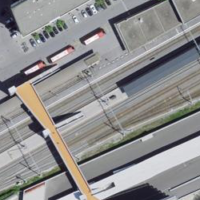
EUNIS habitat code: 54
Species observed at this site:
Dactylorhiza majalis
Columba livia